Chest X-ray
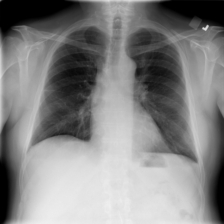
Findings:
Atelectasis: negative
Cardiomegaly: negative
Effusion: negative
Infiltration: positive
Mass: negative
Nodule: negative
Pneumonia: negative
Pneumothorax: negative
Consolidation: negative
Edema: negative
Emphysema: negative
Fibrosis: negative
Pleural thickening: negative
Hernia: negative